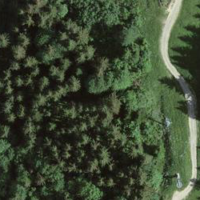
EUNIS habitat code: 43
Species observed at this site:
Astrantia major
Caltha palustris
Cardamine pratensis
Equisetum sylvaticum